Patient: sex F, age 60
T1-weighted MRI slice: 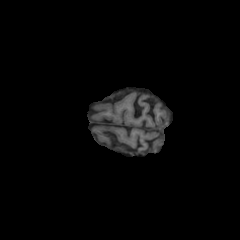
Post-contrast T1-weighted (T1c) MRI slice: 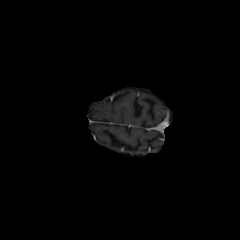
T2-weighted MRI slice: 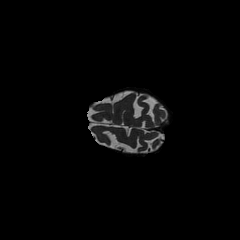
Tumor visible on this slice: no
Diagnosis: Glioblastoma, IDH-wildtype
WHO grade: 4